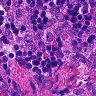
Metastatic tissue present: no